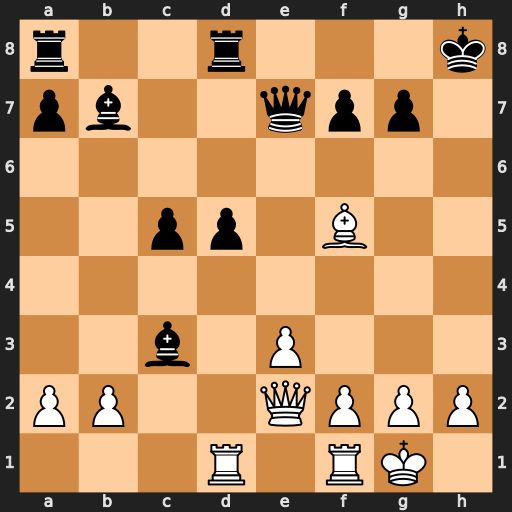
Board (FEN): r2r3k/pb2qpp1/8/2pp1B2/8/2b1P3/PP2QPPP/3R1RK1
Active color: w
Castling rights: -
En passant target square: -
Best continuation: Qh5+ Kg8 Qh7+ Kf8 Qh8#